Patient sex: M
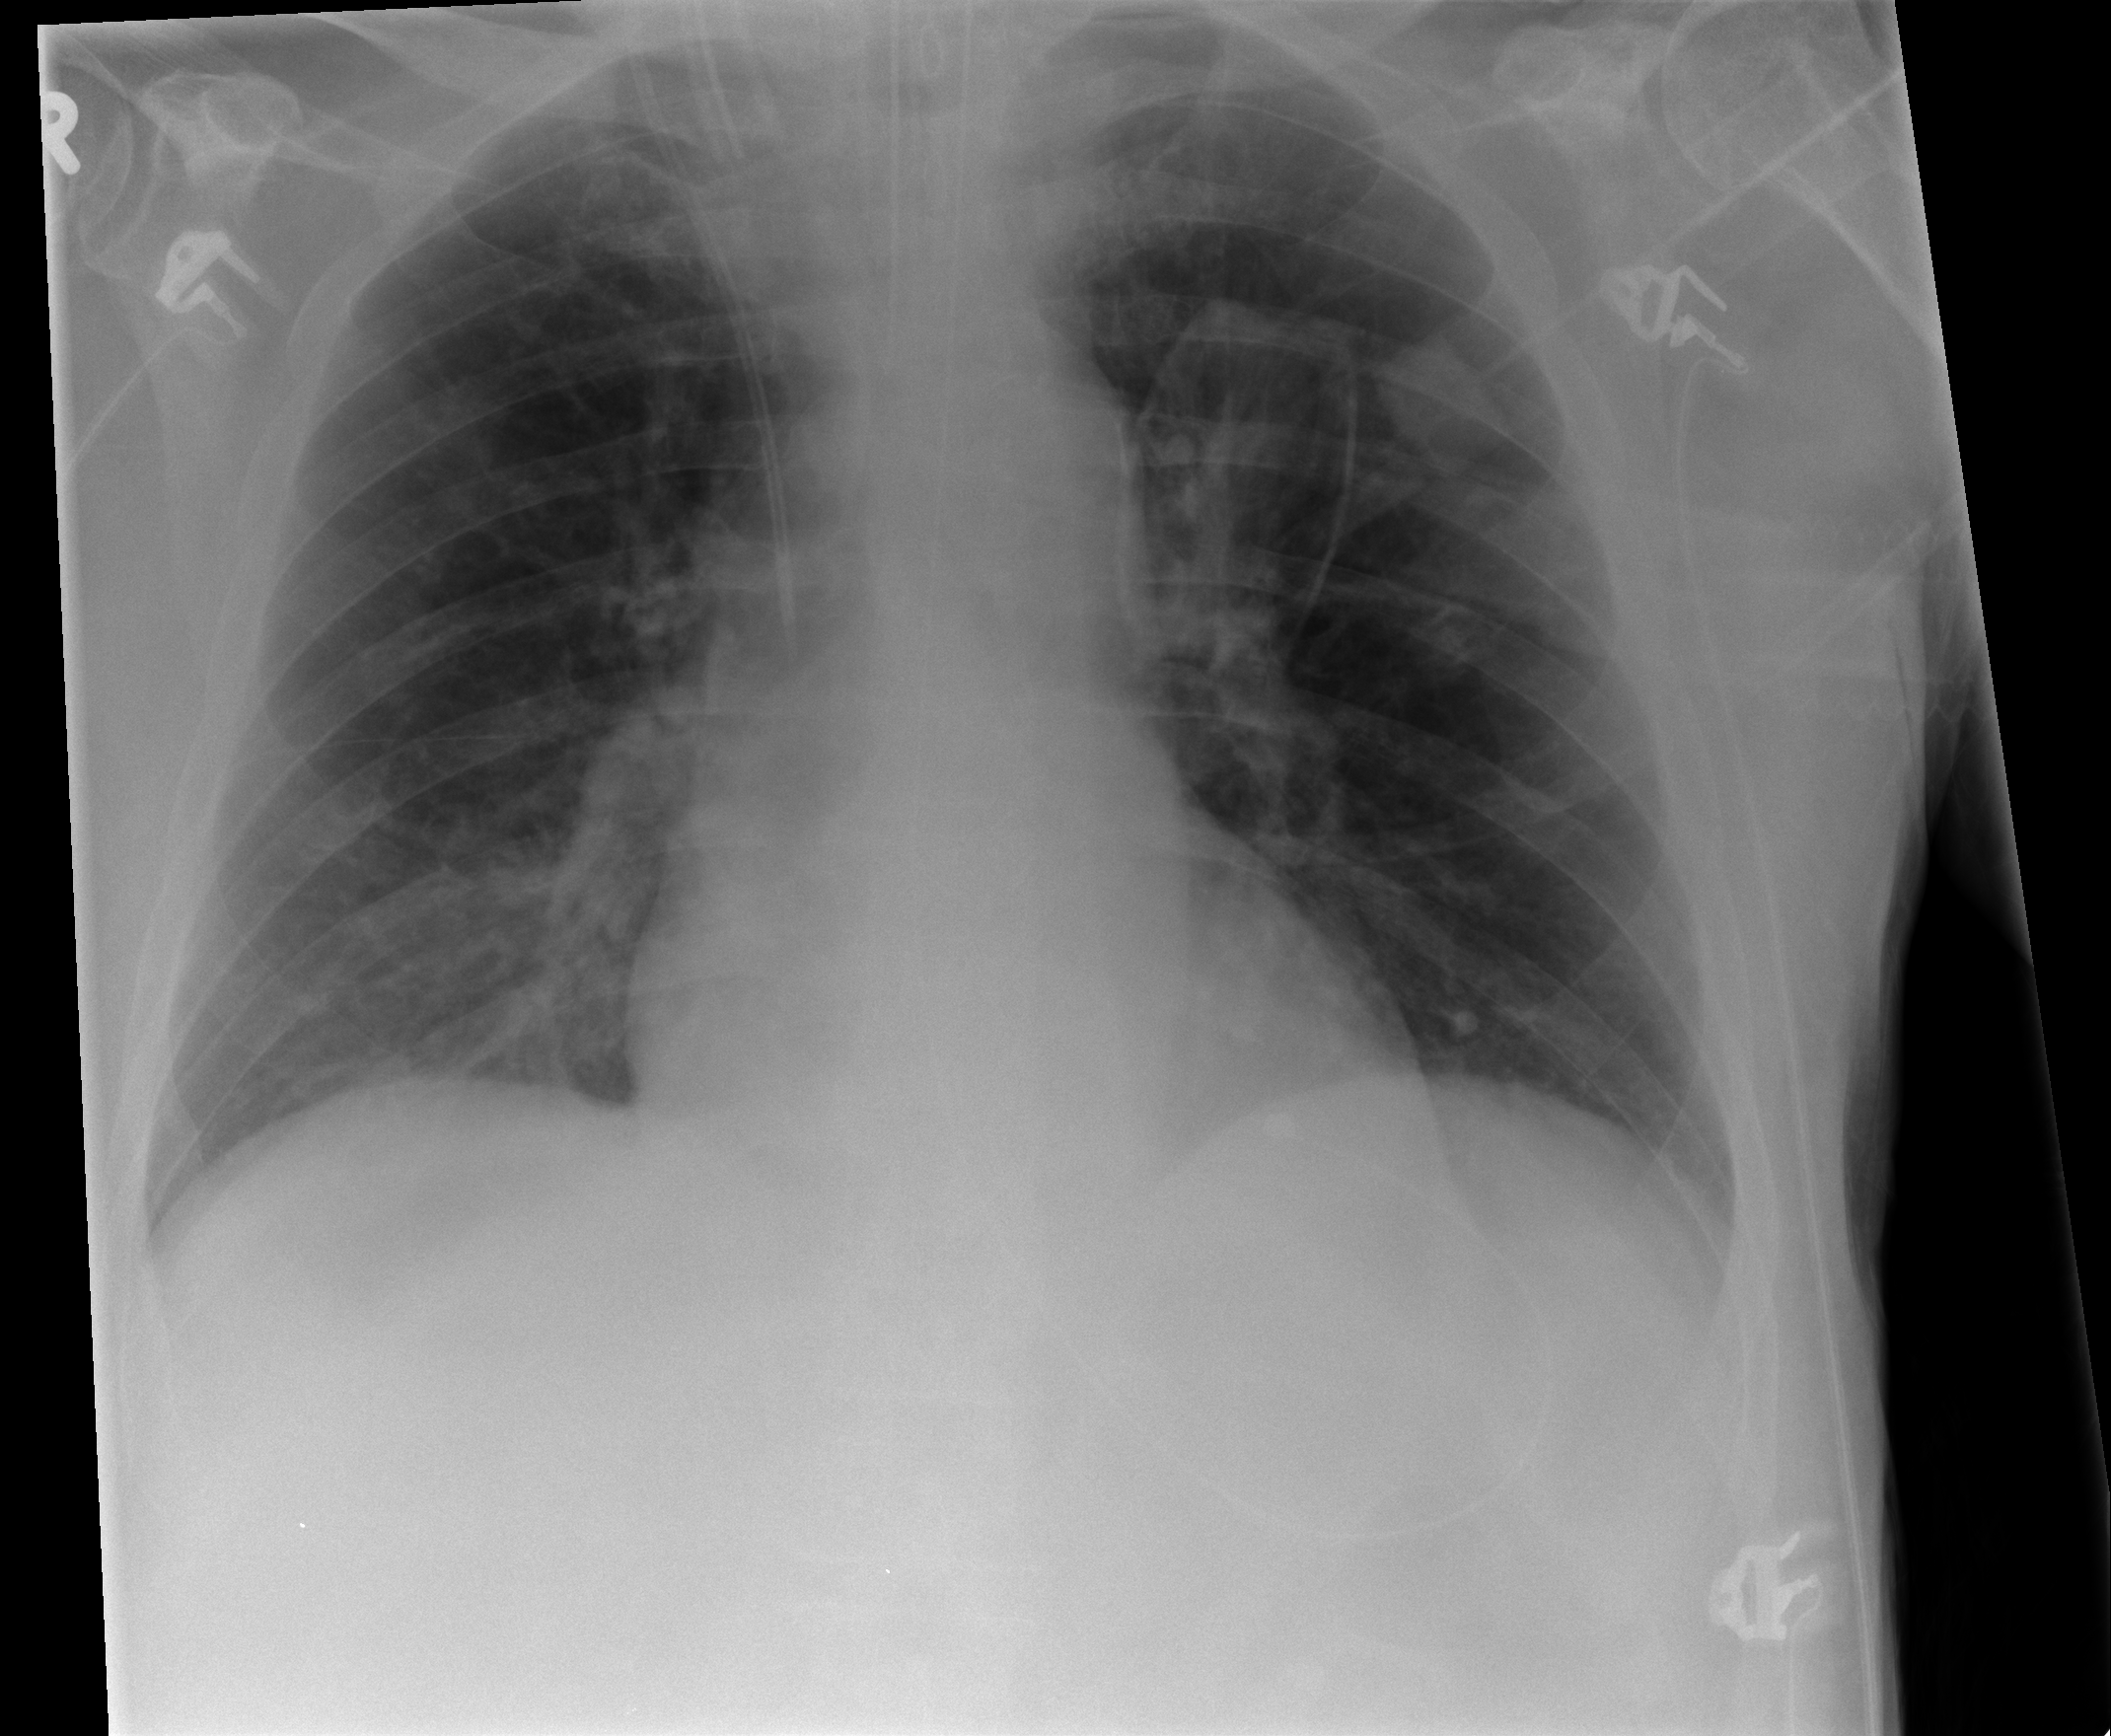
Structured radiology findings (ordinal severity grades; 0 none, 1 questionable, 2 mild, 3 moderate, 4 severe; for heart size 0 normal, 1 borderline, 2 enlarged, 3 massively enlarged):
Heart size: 0
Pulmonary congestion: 0
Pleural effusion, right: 0
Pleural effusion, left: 0
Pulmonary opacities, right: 0
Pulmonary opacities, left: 0
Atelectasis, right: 2
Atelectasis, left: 0